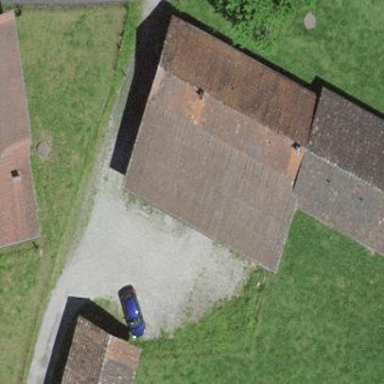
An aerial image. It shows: Farm auxiliary building.